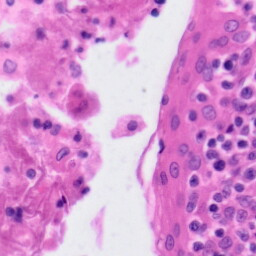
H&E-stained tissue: Tonsil